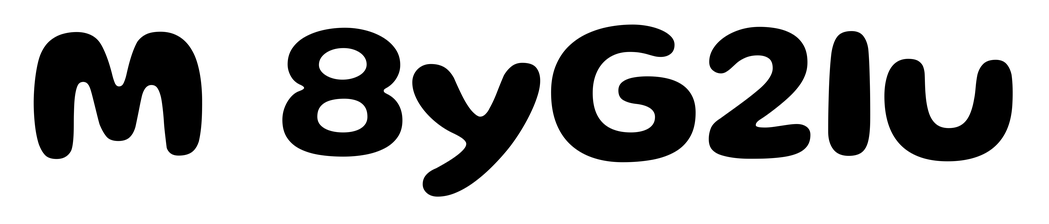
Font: Gluten_SemiBold